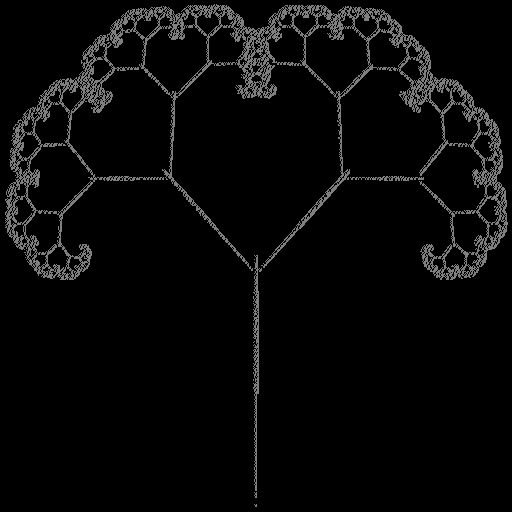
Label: sticks